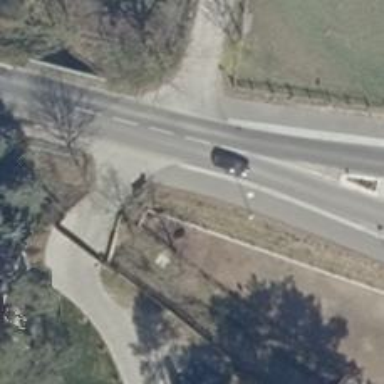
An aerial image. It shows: Asphalt path.